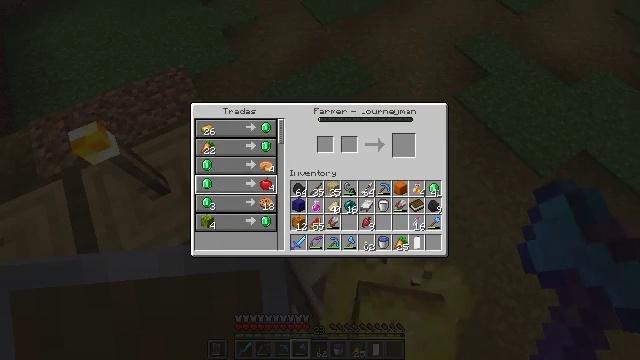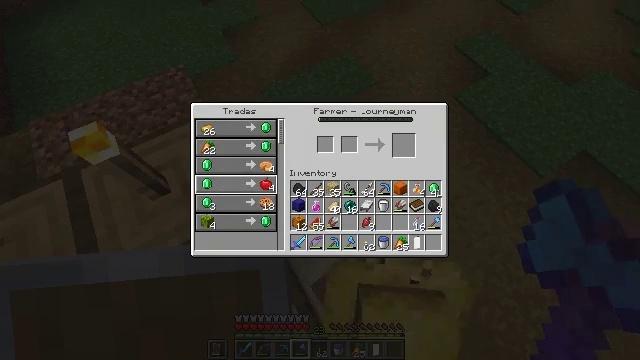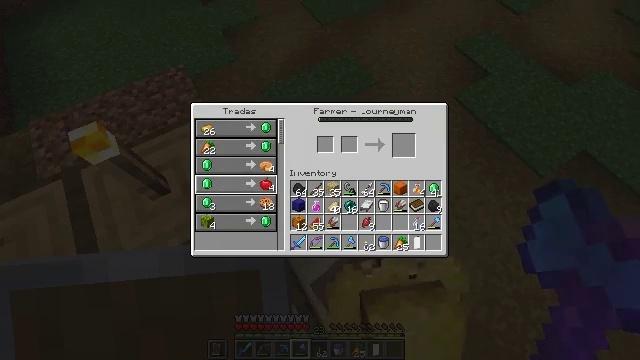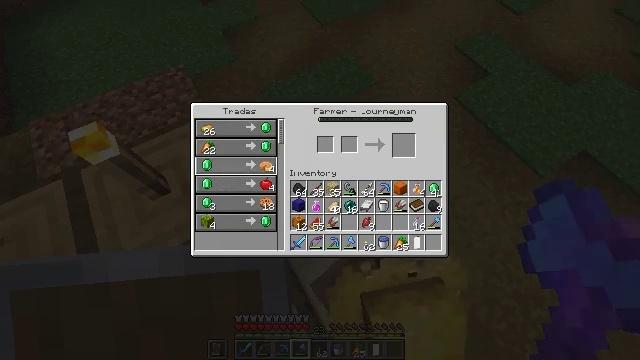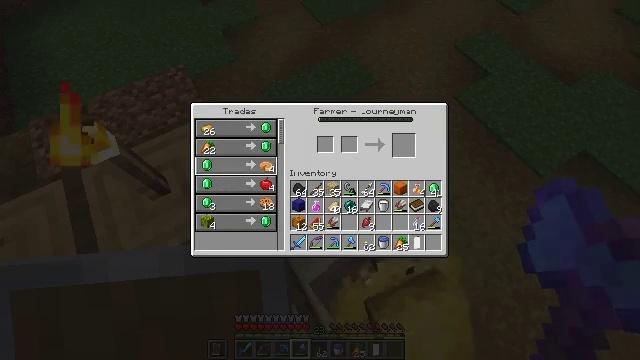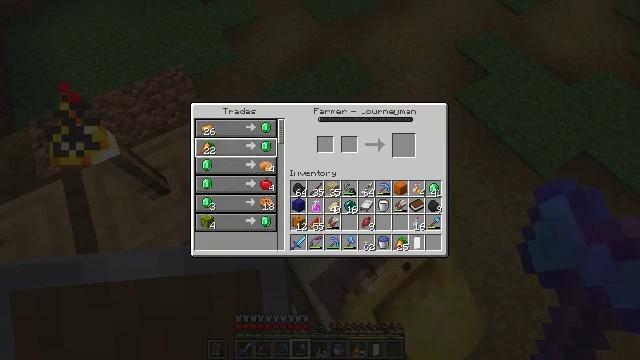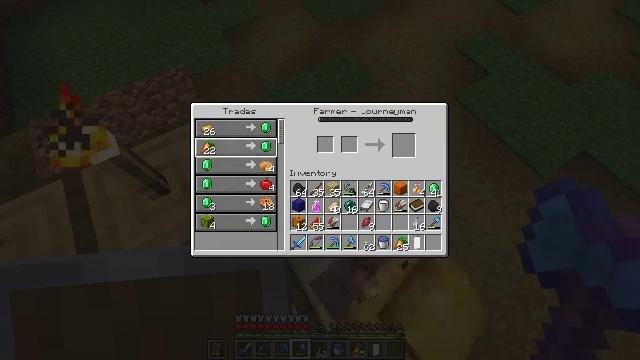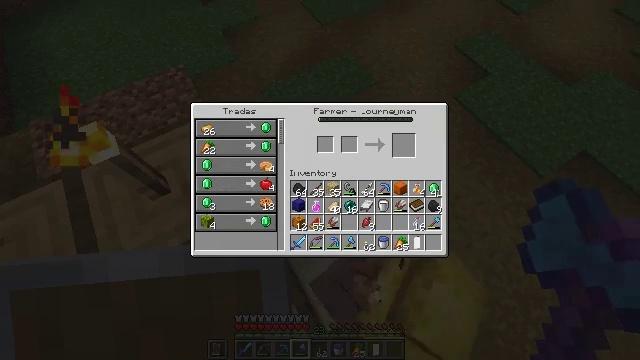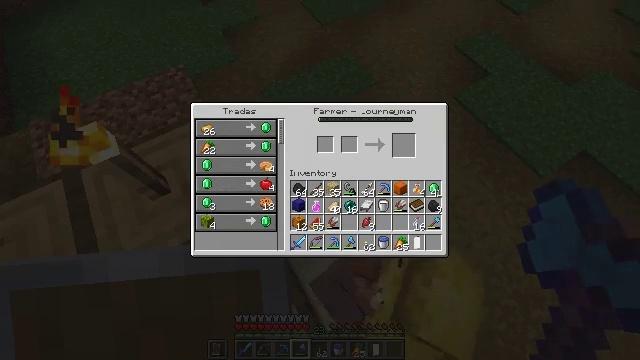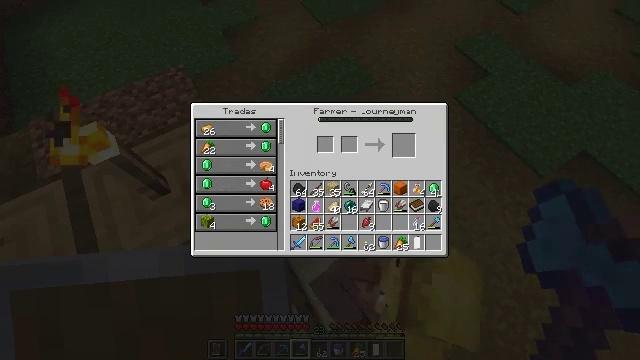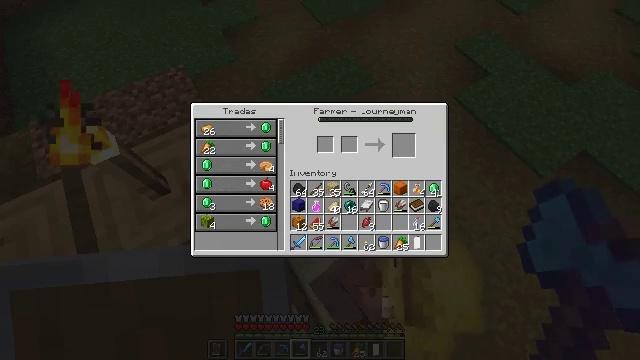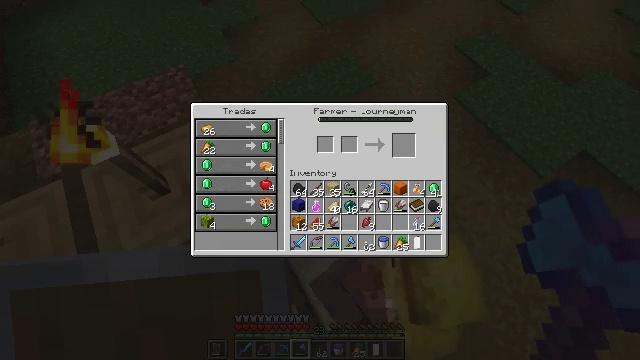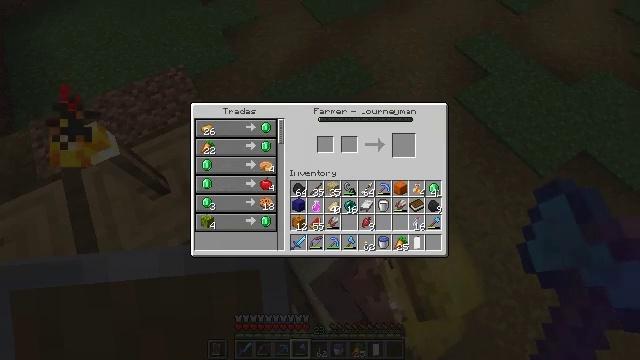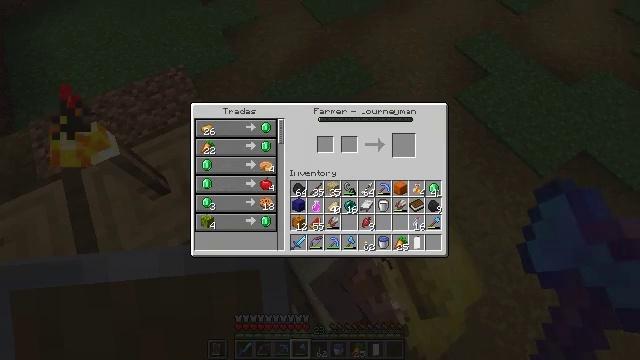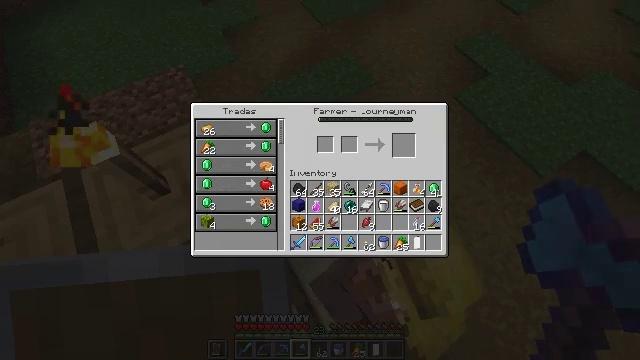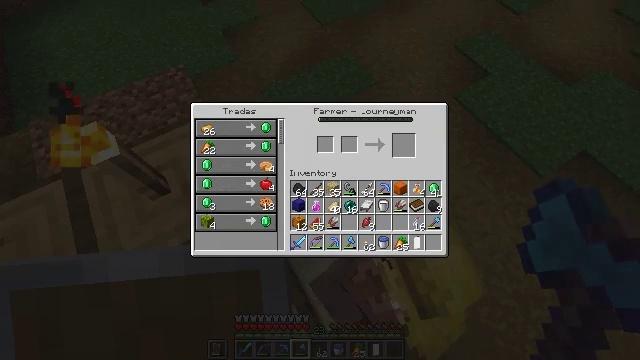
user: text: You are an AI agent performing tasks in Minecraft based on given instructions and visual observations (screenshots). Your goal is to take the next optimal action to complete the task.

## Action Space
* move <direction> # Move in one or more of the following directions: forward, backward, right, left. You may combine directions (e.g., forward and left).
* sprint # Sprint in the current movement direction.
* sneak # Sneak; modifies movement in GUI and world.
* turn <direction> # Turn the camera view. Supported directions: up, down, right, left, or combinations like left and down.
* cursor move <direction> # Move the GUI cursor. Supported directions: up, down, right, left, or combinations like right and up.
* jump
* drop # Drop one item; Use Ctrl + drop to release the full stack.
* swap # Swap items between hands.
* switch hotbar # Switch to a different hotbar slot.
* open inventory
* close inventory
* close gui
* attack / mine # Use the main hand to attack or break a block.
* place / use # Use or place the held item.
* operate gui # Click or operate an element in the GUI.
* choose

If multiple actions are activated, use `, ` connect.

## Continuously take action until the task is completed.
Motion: motion action
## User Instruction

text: Gather potatoes by left-clicking.
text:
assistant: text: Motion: no_op
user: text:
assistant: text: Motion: no_op
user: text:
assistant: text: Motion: cursor move up
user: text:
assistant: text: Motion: cursor move up
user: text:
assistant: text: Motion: cursor move right and up
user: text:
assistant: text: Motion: no_op
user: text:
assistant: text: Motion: cursor move right and up
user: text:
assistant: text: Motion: no_op
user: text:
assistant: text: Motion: no_op
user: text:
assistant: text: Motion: no_op
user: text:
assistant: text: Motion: no_op
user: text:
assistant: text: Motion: no_op
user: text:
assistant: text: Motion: no_op
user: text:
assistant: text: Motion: no_op
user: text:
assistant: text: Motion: no_op
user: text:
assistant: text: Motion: no_op
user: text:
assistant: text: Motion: no_op
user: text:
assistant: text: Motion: no_op
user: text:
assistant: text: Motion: cursor move down
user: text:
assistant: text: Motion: no_op
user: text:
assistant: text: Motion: no_op
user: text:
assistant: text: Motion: no_op
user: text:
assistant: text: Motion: no_op
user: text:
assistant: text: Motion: no_op
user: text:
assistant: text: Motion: no_op
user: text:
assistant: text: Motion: no_op
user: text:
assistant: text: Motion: no_op
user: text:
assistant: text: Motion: no_op
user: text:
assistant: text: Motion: no_op
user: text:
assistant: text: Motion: no_op